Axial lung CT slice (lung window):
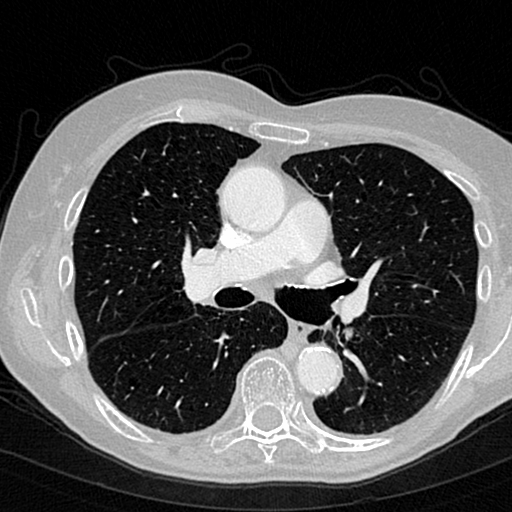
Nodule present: no